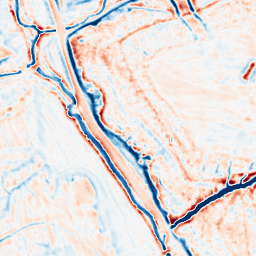
Category: edge_preserving
Decomposition family: bilateral
Decomposition parameters: d: 15
sigma_color: 150
sigma_space: 25
Upsampling method: linear_exact
Upsampling parameters: scale: 2
Upsampling scale: 2